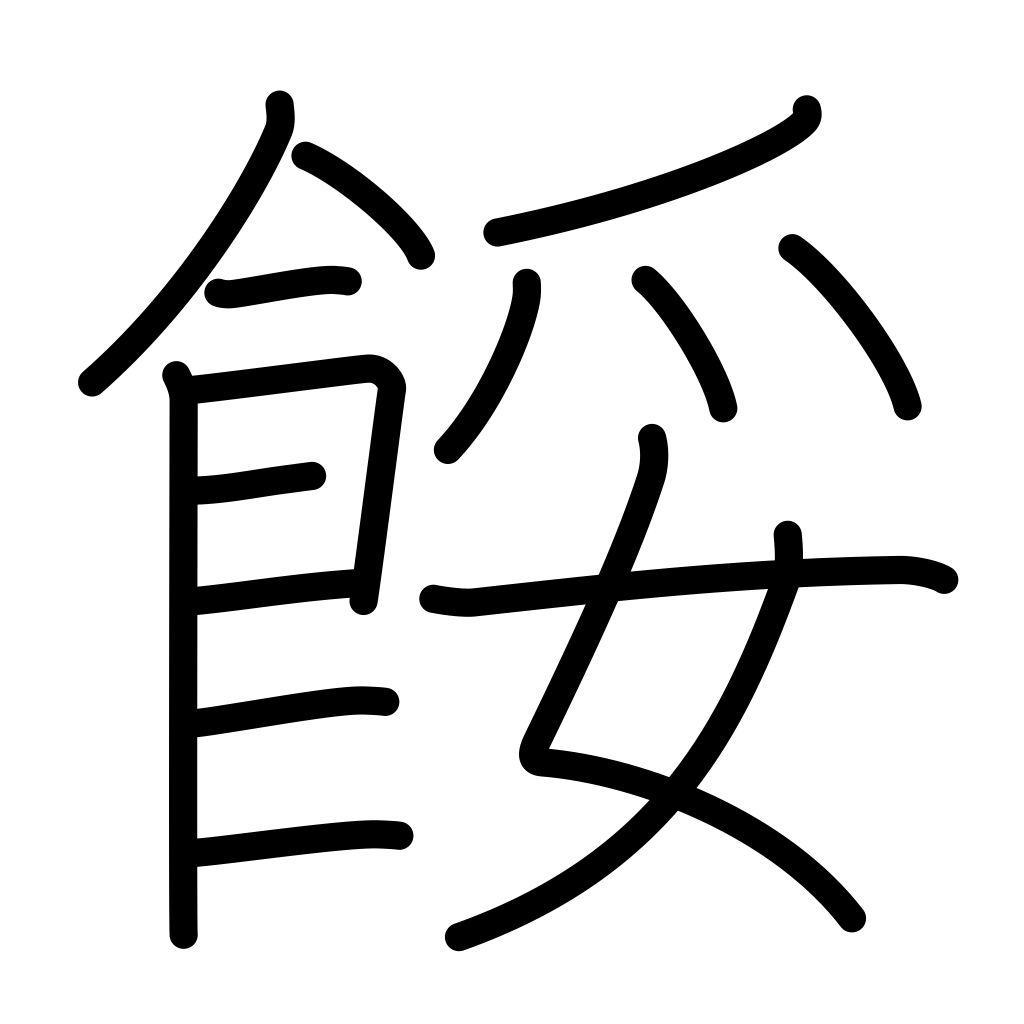
Meaning: hunger, spoil